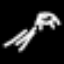
Label: frog